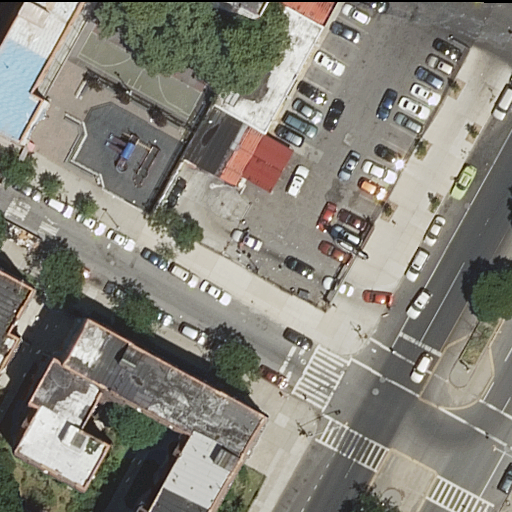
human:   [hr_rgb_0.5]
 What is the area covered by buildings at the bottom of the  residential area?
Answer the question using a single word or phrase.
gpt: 0m2

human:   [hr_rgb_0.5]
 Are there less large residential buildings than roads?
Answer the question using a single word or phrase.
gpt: yes

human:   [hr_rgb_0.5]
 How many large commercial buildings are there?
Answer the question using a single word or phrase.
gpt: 0

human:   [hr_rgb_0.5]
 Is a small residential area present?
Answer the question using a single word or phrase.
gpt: no

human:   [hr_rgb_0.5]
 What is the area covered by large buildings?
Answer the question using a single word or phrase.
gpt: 846m2

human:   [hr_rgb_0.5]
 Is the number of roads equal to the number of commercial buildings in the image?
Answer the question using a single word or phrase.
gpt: no

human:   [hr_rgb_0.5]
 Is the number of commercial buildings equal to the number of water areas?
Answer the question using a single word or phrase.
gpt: yes

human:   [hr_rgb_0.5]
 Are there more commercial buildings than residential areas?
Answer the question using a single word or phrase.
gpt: no

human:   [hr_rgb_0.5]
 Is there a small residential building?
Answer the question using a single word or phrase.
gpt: yes

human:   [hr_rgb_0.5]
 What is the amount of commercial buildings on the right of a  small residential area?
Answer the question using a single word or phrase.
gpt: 0

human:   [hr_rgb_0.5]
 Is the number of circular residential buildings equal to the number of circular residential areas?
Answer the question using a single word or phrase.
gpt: yes

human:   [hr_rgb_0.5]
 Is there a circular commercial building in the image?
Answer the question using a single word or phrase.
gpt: no

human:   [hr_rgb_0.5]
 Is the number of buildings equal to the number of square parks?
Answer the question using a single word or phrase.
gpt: no

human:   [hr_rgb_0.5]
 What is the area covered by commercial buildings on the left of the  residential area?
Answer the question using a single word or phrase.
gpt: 0m2

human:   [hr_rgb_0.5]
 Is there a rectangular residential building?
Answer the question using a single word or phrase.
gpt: yes

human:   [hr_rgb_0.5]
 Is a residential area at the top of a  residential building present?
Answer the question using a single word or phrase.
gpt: no

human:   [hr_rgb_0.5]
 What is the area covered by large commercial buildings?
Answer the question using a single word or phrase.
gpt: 0m2

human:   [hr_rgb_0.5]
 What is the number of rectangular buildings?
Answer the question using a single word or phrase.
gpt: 1

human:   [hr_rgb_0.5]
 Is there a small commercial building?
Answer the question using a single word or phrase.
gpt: no

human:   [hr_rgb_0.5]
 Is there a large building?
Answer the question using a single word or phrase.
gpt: yes

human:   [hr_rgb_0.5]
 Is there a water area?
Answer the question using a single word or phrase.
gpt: no

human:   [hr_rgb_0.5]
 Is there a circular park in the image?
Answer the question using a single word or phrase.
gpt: no

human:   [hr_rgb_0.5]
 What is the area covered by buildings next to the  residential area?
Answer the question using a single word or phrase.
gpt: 911m2

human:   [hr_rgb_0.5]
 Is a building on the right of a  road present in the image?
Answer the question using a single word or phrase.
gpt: no

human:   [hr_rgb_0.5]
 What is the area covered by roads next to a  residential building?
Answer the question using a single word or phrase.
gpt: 0m2

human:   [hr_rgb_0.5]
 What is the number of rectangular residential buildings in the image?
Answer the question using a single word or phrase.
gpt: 1

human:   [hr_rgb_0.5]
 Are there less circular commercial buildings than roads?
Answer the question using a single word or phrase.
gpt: yes

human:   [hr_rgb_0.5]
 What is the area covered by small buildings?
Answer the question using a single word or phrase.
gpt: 64m2

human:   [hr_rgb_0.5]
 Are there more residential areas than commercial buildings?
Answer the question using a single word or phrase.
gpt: yes

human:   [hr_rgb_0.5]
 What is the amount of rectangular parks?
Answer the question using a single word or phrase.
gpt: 1

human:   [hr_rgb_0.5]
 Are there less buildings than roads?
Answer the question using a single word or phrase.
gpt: yes

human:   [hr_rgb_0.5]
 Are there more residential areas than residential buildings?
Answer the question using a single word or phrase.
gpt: no

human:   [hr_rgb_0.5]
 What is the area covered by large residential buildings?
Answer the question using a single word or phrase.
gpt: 846m2

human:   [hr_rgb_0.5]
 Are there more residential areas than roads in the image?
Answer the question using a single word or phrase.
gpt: no

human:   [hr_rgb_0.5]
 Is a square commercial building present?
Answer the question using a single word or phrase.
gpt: no

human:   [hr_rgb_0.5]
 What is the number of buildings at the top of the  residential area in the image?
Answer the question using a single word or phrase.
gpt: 1